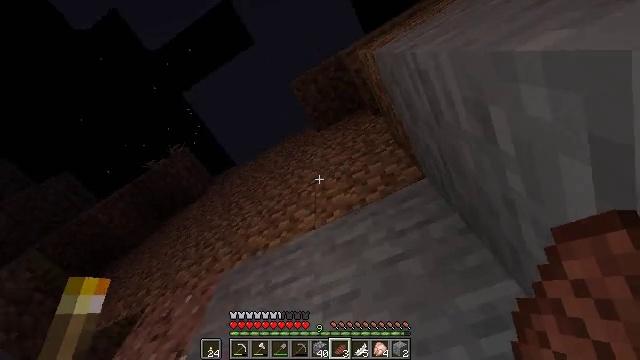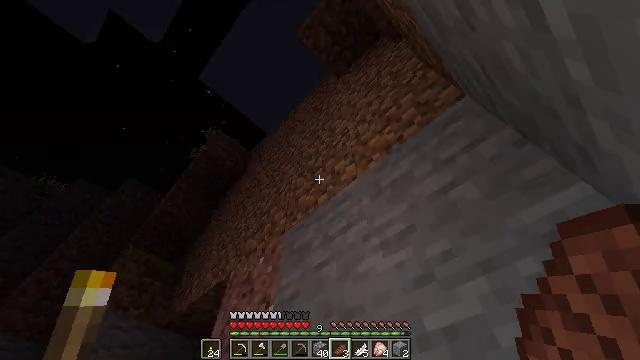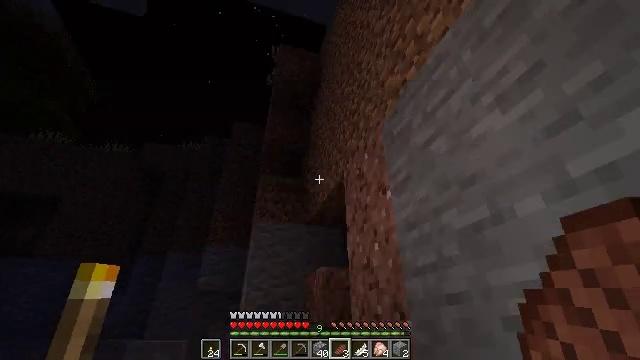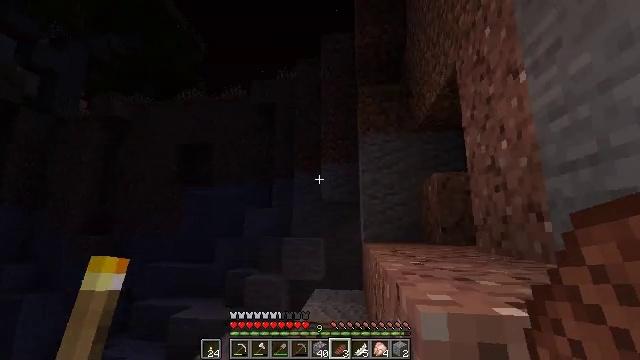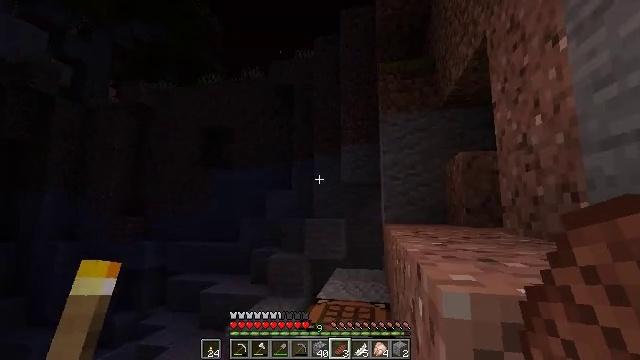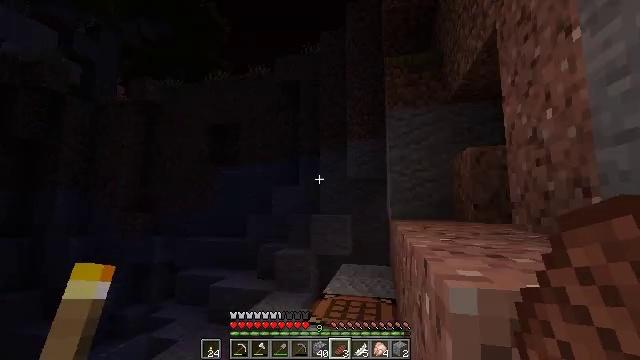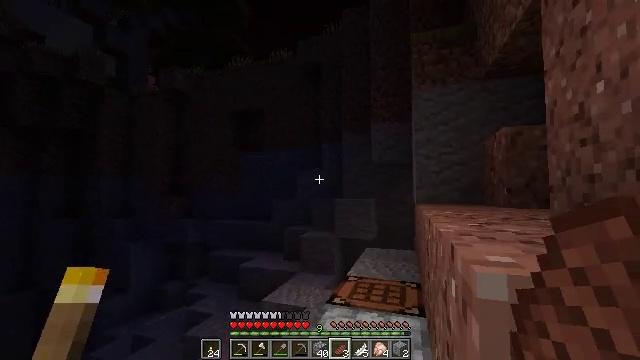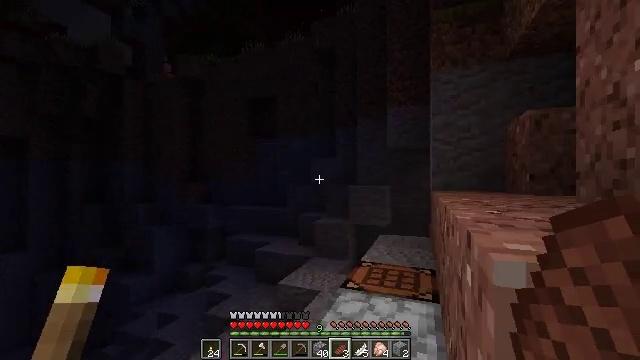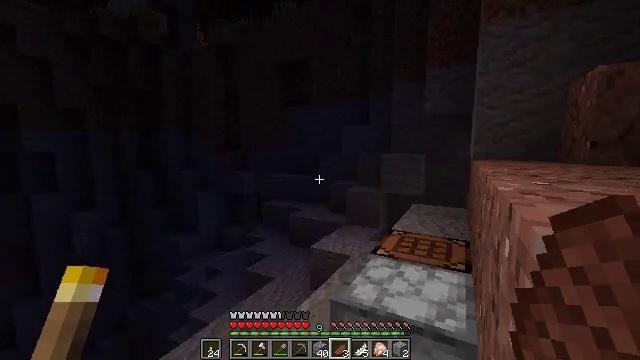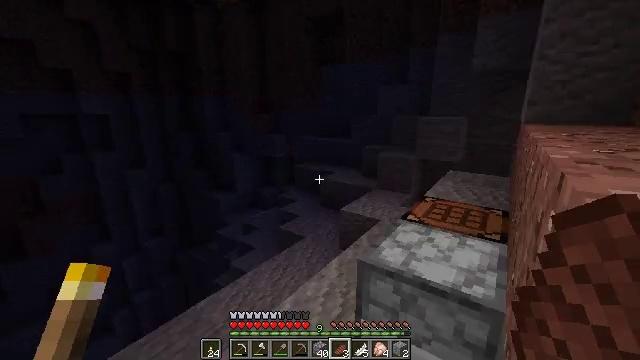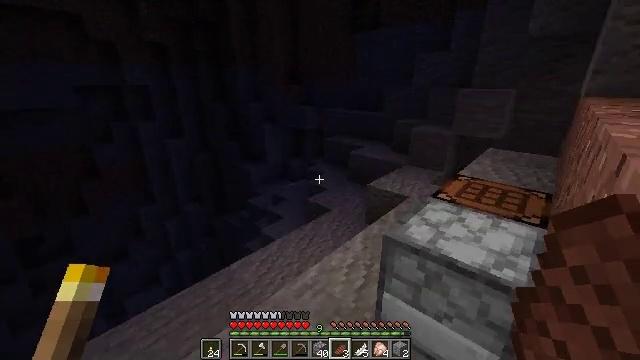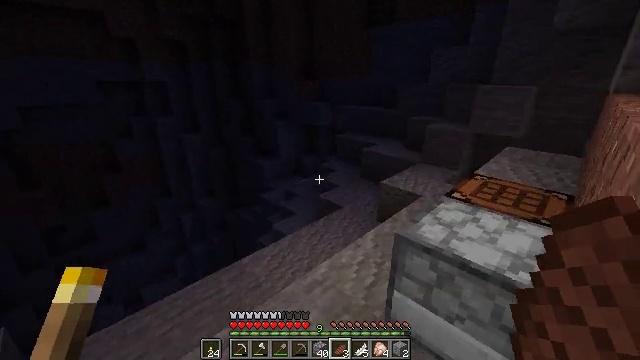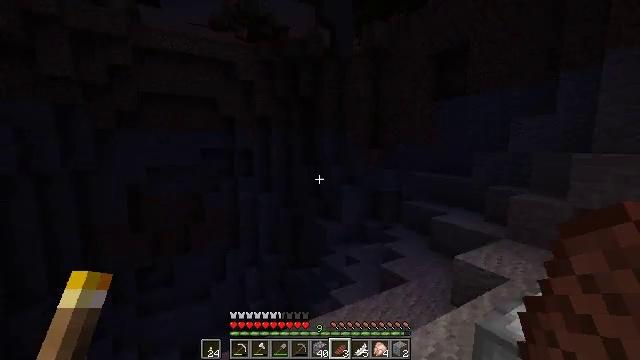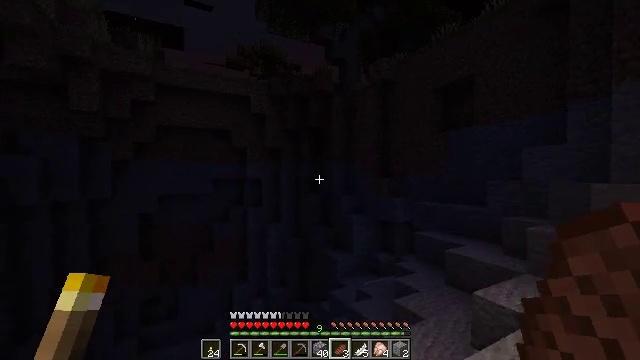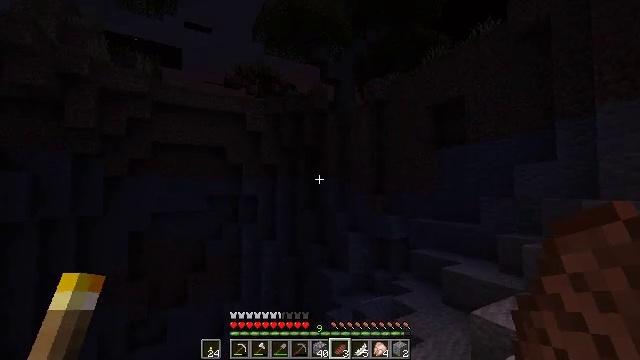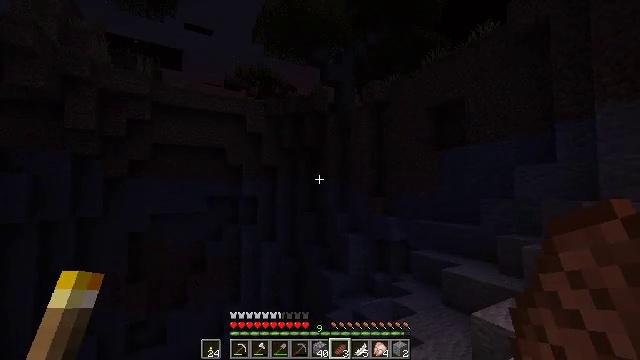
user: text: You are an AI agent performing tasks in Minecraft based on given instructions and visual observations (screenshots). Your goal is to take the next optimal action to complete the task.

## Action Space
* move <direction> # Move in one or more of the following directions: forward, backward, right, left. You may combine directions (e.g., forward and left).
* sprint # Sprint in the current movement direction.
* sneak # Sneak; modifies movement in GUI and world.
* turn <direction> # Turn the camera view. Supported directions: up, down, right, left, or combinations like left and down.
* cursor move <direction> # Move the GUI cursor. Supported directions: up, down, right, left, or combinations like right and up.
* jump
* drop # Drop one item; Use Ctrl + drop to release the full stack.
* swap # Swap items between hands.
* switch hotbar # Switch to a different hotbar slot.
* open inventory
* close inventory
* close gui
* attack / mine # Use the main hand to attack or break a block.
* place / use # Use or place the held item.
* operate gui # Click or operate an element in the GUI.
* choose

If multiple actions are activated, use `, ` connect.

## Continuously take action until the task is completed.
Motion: motion action
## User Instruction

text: Attack the white bed to collect it.
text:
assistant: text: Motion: turn left and down
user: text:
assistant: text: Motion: turn left and down
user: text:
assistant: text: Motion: turn left and down
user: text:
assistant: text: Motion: turn left and down
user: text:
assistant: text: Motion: turn left
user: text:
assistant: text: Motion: turn left and down
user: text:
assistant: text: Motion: turn left and down
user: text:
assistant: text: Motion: turn left and down
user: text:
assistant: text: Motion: turn left and down
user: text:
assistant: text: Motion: turn left and down
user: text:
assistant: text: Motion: turn left
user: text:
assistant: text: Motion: turn left and up
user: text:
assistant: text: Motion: turn left and up
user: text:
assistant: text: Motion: turn right and up
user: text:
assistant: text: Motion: no_op
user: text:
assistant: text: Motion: no_op
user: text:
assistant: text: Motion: turn up
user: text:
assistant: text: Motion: no_op
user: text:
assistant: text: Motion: no_op
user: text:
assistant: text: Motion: no_op
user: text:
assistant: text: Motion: no_op
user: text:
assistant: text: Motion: no_op
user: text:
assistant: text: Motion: no_op
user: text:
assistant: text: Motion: switch to hotbar 2
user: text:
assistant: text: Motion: turn right and down, switch to hotbar 2
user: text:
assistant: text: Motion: turn right and down
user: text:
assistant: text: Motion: move back, turn right and down
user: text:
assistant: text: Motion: move back, turn right and down
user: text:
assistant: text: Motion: move back, turn right and up
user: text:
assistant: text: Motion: turn right and up, attack / mine